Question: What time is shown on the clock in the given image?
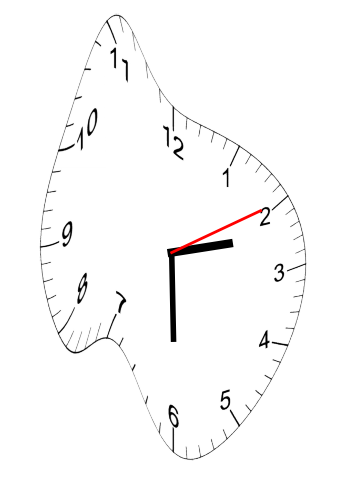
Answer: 02:30:10